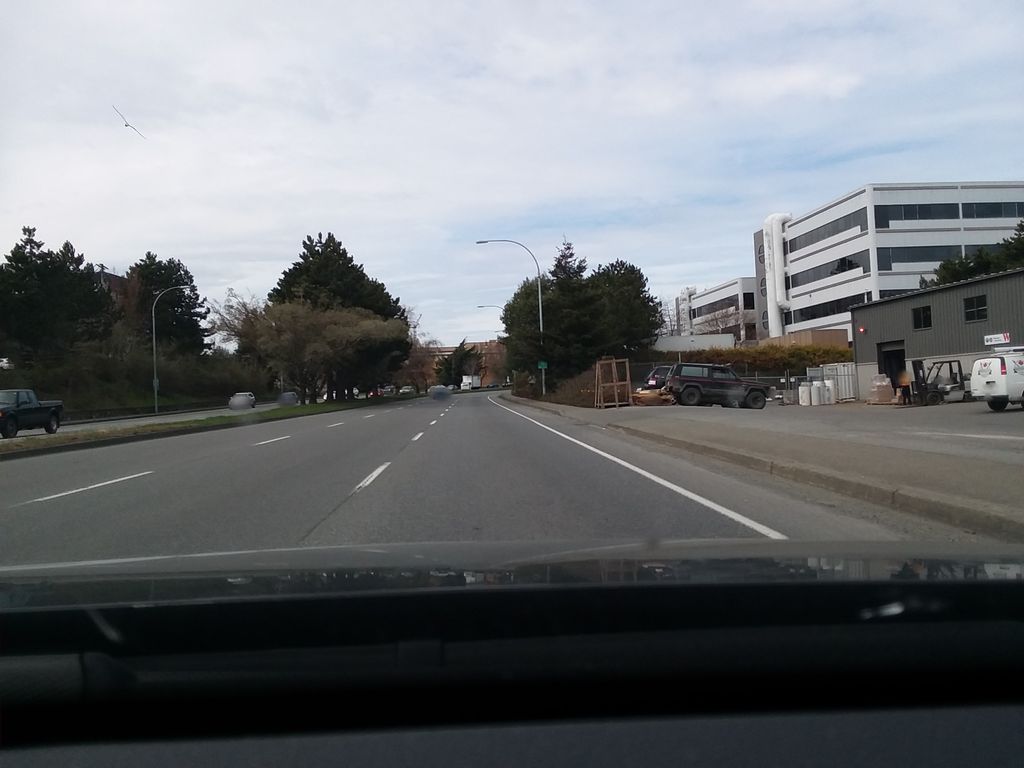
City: victoria